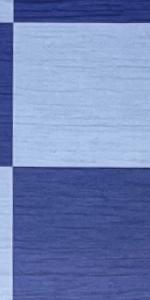
Label: Empty